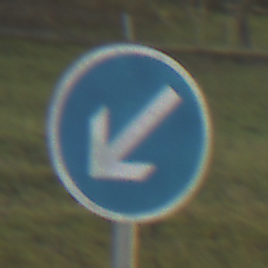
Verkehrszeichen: VorgeschriebeneVorbeifahrtLinks
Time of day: SunriseSunset
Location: Outdoor (Nature)
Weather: PartlyCloudy
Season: NotSpecified
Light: Natural